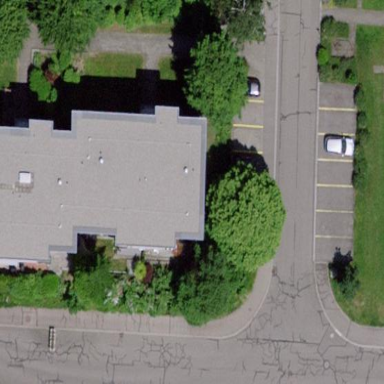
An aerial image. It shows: Flat-roofed building.